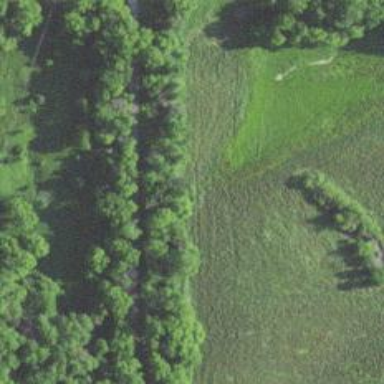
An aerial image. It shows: Abandoned railway next to asphalt cycleway. The area is suitable for Nordic skiing.